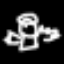
Label: angel